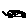
Label: car